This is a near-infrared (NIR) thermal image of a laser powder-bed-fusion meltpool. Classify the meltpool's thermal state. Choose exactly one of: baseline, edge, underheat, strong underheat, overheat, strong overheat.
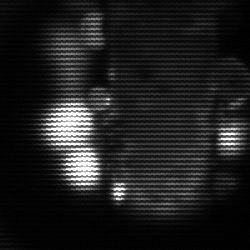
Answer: strong underheat